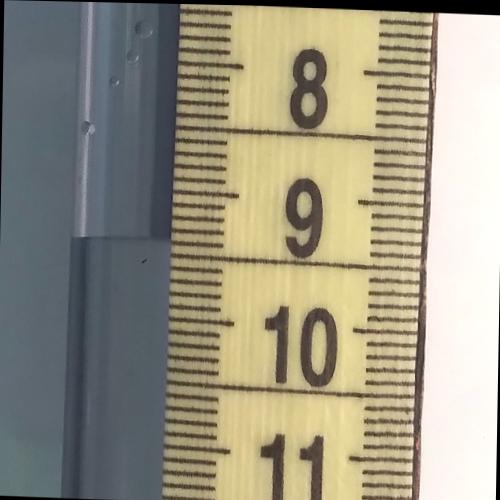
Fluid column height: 9.4 cm